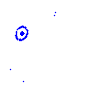
Particle: kaon